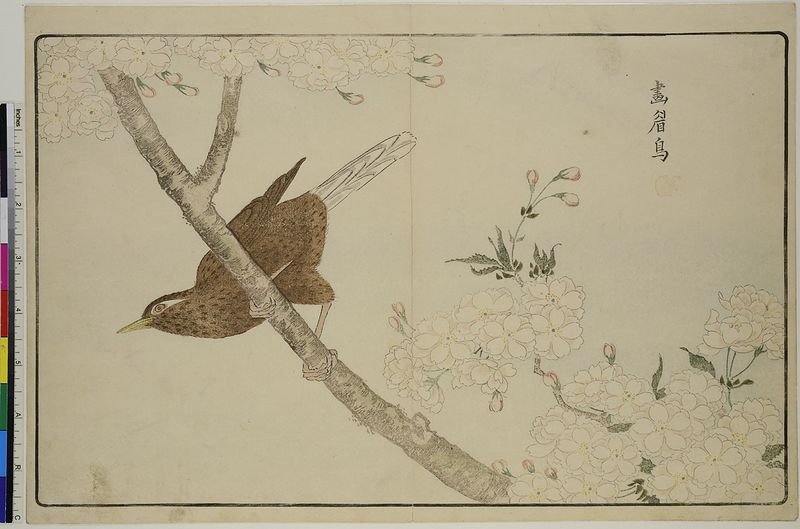
Titel: Guabicho auf einem blühenden Kirschbaumast, aus dem Buch: Bilder importierter Vögel
Künstler: Kitao Masayoshi
Standort: Hamburg
Institution: Museum für Kunst und Gewerbe Hamburg
Schlagwörter: baum, vogel, gelb, braun, zeichnung, blüten, strauch, holzschnitt, schnabel, zweig, asien, druckgraphik, druckgrafik, asiatisch, knospen, zeit, brau, kirschbaum, farbholzschnitt, kirschblüten, edo, reproduktionen, ammer, druckerzeugnisse, bäume, sträucher, vögel, kirschblüte, blindprägedruck, blinddruck, kirschbaumzweig